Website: walmart
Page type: receipt
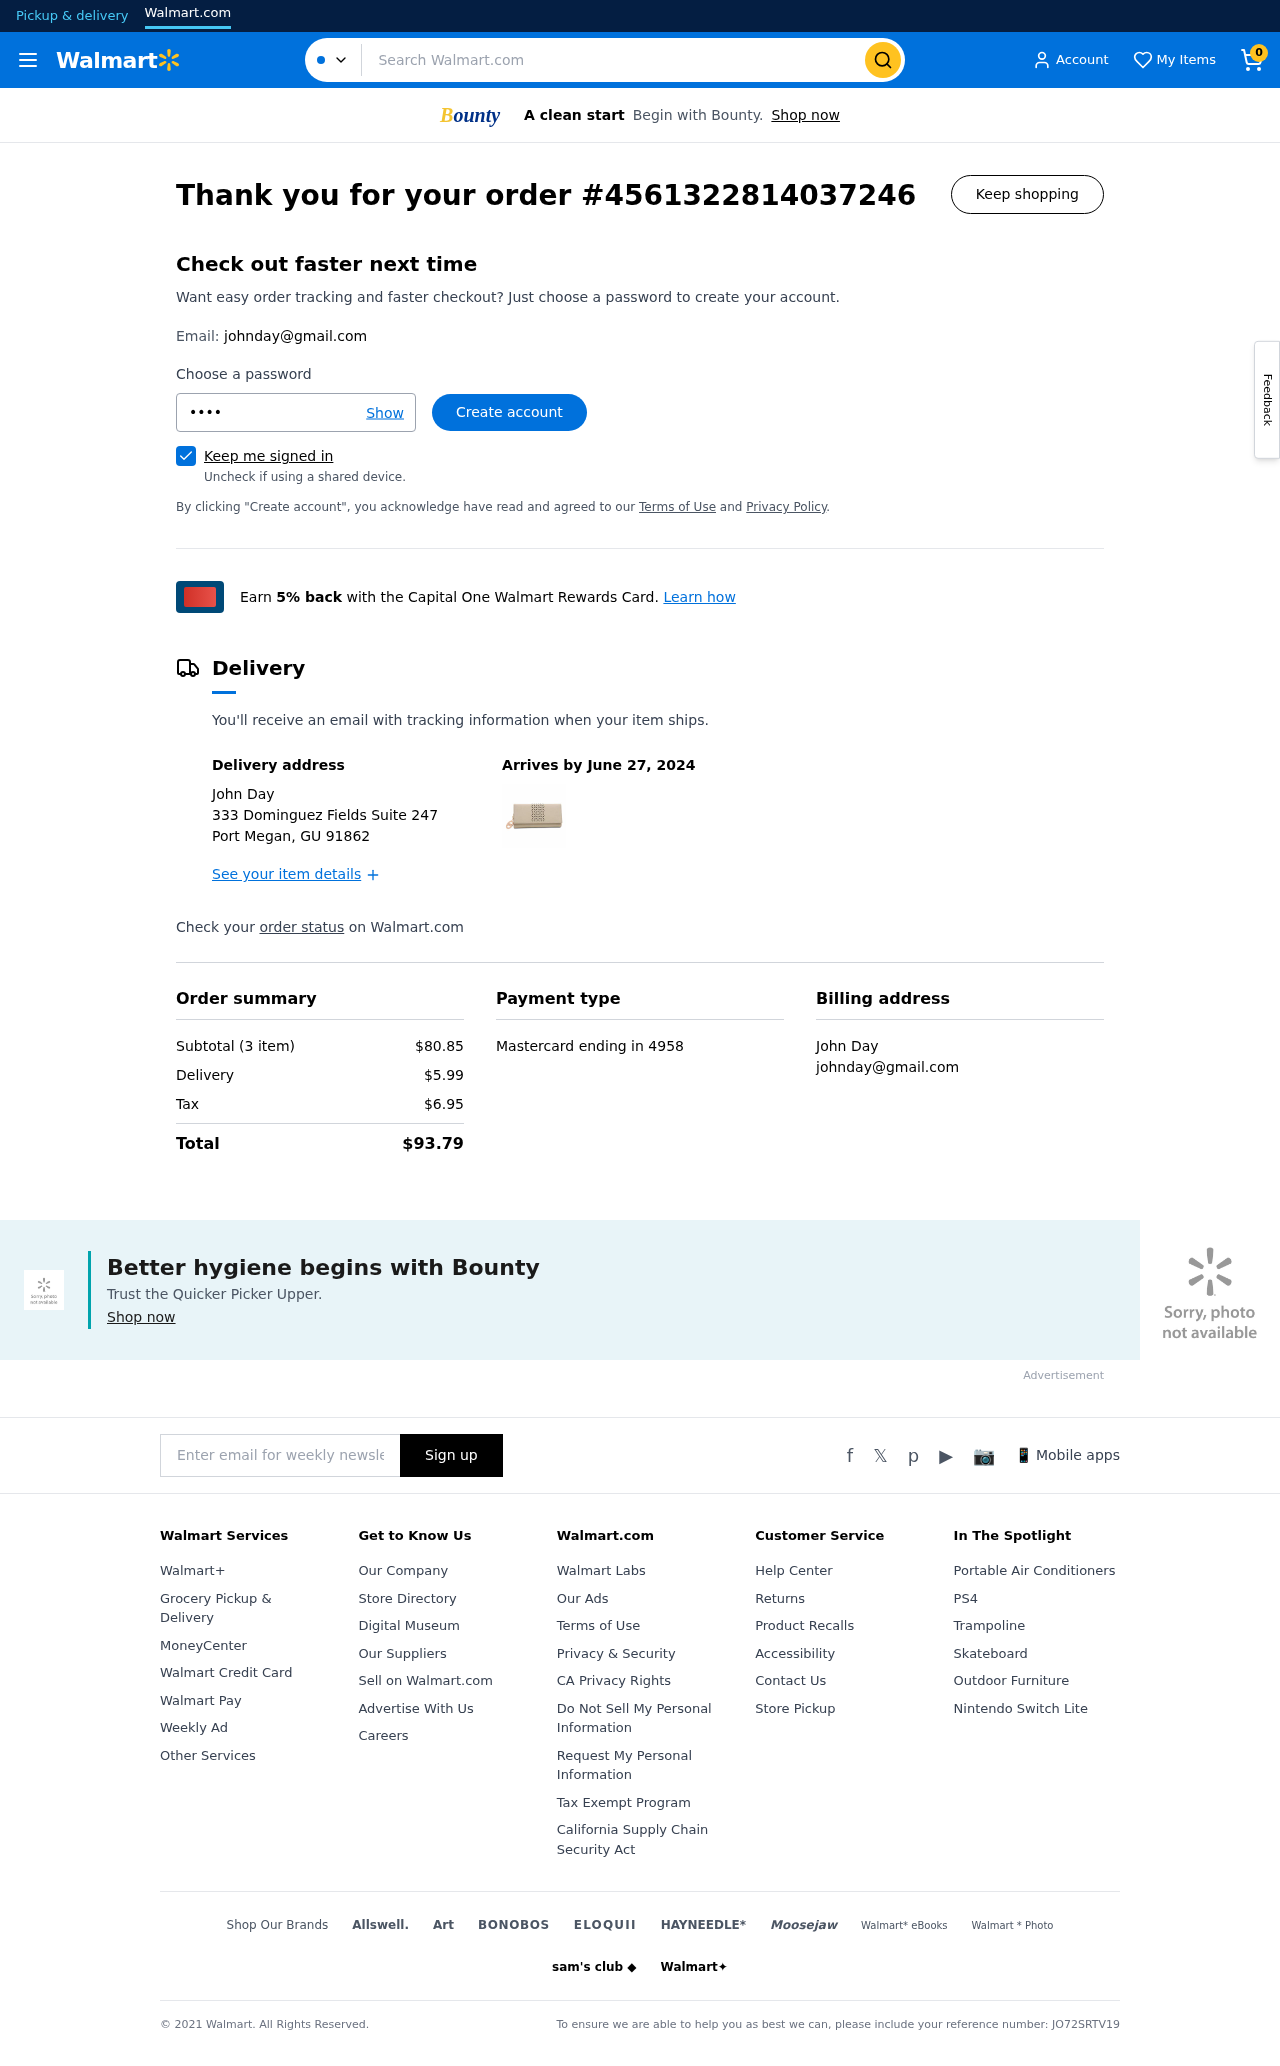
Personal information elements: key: PII_CARD_LAST4
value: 4958
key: PII_CARD_TYPE
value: Mastercard
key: PII_CITY_STATE_ZIP
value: Port Megan, GU 91862
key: PII_EMAIL
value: johnday@gmail.com
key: PII_EMAIL2
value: johnday@gmail.com
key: PII_FULLNAME
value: John Day
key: PII_FULLNAME2
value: John Day
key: PII_STREET
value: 333 Dominguez Fields Suite 247
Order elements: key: ORDER_NUM_ITEMS
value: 0
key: ORDER_ID
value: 4561322814037246
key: ORDER_DELIVERY_DATE
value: June 27, 2024
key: ORDER_NUM_ITEMS
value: Subtotal (3 item)
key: ORDER_SUBTOTAL
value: $80.85
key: ORDER_SHIPPING_COST
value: $5.99
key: ORDER_TAX
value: $6.95
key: ORDER_TOTAL
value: $93.79
Search elements: key: HEADER_SEARCH
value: Search Walmart.com